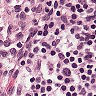
Metastatic tissue present: no